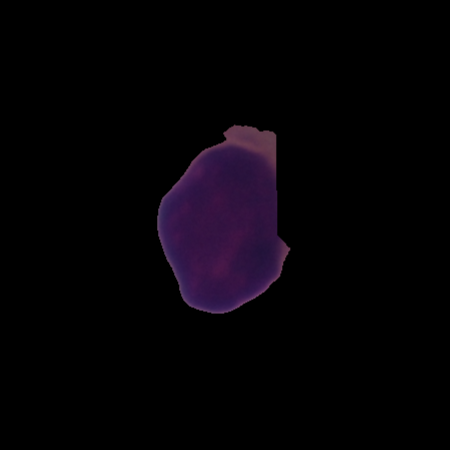
Label: healthy